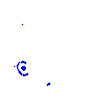
Particle: pion